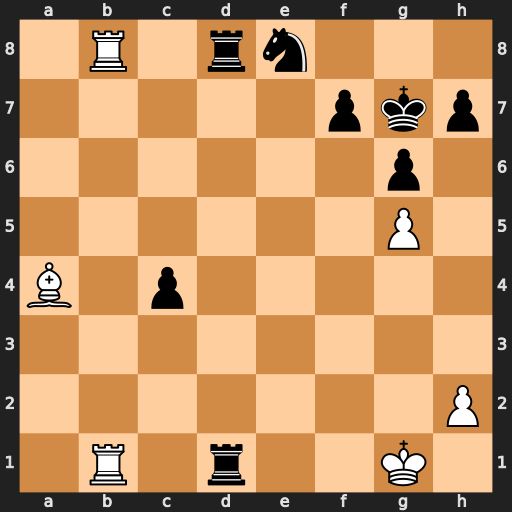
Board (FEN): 1R1rn3/5pkp/6p1/6P1/B1p5/8/7P/1R1r2K1
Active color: w
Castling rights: -
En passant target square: -
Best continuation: Bxd1 Rxb8 Rxb8